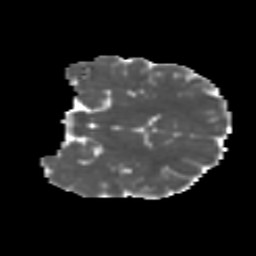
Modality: MD
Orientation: coronal
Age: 13
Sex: female
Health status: ill
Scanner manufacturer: ge
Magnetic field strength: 3 T
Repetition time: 6.752 s
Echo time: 0.079 s